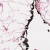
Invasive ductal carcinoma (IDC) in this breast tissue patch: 0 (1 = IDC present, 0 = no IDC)